Interaction volume radius: 5 \u00c5
Interaction volume height: 25 \u00c5
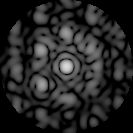
Disorder parameter: 0.5592